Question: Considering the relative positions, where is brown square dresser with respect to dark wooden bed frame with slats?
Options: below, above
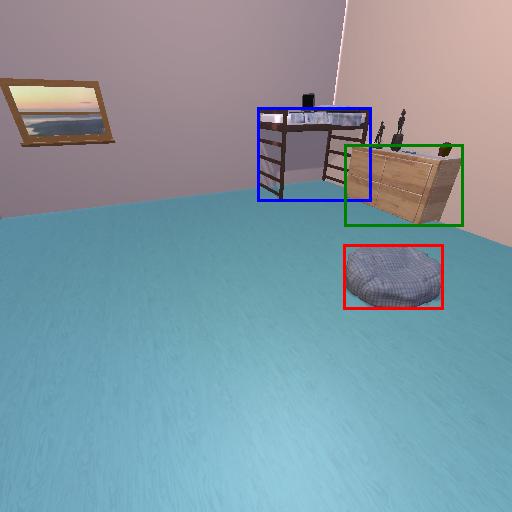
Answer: below